Question: I am new to this and getting the following error when running my form.
'String or binary data would be truncated.The statement has been terminated.'
This is the code for the form
'''
<form runat="server">
<table style="width:500px">
<tr>
<td>Customer Name*: </td>
<td><asp:TextBox ID="CustomerName" runat="server" MaxLength="50"></asp:TextBox></td>
<td><asp:RequiredFieldValidator id="rfvValidator" runat="server" Enabled="true" ControlToValidate="CustomerName" ErrorMessage="Customer Name is Required." ></asp:RequiredFieldValidator></td>
</tr>
<tr>
<td>Address 1: </td>
<td><asp:TextBox ID="Address1" runat="server" MaxLength="100"></asp:TextBox></td>
</tr>
<tr>
<td>Address 2:</td>
<td><asp:TextBox ID="Address2" runat="server" MaxLength="100"></asp:TextBox></td>
</tr>
<tr>
<td>Address 3:</td>
<td><asp:TextBox ID="Address3" runat="server" MaxLength="100"></asp:TextBox></td>
</tr>
<tr>
<td>Town: </td>
<td><asp:TextBox ID="Town" runat="server" MaxLength="100"></asp:TextBox></td>
</tr>
<tr>
<td>Country:</td>
<td><asp:TextBox ID="Country" runat="server" MaxLength="50"></asp:TextBox></td>
</tr>
<tr>
<td>Postcode:</td>
<td><asp:TextBox ID="PostCode" runat="server" MaxLength="8"></asp:TextBox></td>
</tr>
<tr>
<td>Telephone:</td>
<td><asp:TextBox ID="Telephone" runat="server" MaxLength="50"></asp:TextBox></td>
</tr>
<tr>
<td>Fax:</td>
<td><asp:TextBox ID="Fax" runat="server" MaxLength="50"></asp:TextBox></td>
</tr>
</table>
<asp:Button id="btnSave" Text="Save" runat="server" />
<input type=button name="cancel" value="Cancel" onClick="parent.jQuery.fancybox.close()">
<asp:Label ID="Label1" runat="server"></asp:Label>
</form>
'''
This is my code for the submit button
'''
Imports System.Data
Imports System.Data.SqlClient
Public Class EditCustomer
Inherits System.Web.UI.Page
Protected Sub Page_Load(ByVal sender As Object, ByVal e As System.EventArgs) Handles Me.Load
End Sub
Dim con As SqlConnection
Dim cmd As SqlCommand
Protected Sub btnSave_Click(sender As Object, e As EventArgs) Handles btnSave.Click
con = New SqlConnection("Data Source=IPAddress;Initial Catalog=medical01;Persist Security Info=True;User ID=******;Password=******")
con.Open()
cmd = New SqlCommand("INSERT INTO Customer_tbl (customername,address1,address2,address3,town,country,postcode,telephone,fax,isDeleted) VALUES('" & CustomerName.Text & "','" & Address1.Text & "','" & Address2.Text & "','" & Address3.Text & "','" & Town.Text & "', " & PostCode.Text & ", " & Telephone.Text & "," & Fax.Text & ", 1)", con)
cmd.ExecuteNonQuery()
Label1.Text = "Customer Added."
con.Close()
End Sub
End Class
'''
Here is my database:

I am getting this error:
'''
String or binary data would be truncated.
'''
The statement has been terminated.
Description: An unhandled exception occurred during the execution of the current web request. Please review the stack trace for more information about the error and where it originated in the code.
Exception Details: System.Data.SqlClient.SqlException: String or binary data would be truncated.
The statement has been terminated.
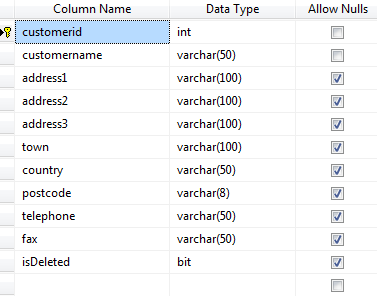
Answer: You didn't quote all fields:
'''
cmd = New SqlCommand("INSERT INTO Customer_tbl (customername,address1,address2,address3,town,country,postcode,telephone,fax,isDeleted)"
& "VALUES('" & CustomerName.Text & "','" & Address1.Text & "','" & Address2.Text & "','" & Address3.Text & "','" & Town.Text & "', '" & PostCode.Text & "', '" & Telephone.Text & "','" & Fax.Text & "', 1)", con)
'''
I added them on 'PostCode', 'Telephone' and 'Fax'. This will help you out this time, but you should REALLY use parameters. It will make your life easier and this statement better:
'''
cmd = New SqlCommand("INSERT INTO Customer_tbl (customername,address1,address2,address3,town,country,postcode,telephone,fax,isDeleted)"
& "VALUES(@customername,@address1,@address2,@address3,@town,@country,@postcode,@telephone,@fax,@isDeleted)", con)
cmd.Parameters.AddWithValue("customername", CustomerName.Text)
cmd.Parameters.AddWithValue("address1", Address1.Text)
cmd.Parameters.AddWithValue("address2", Address2.Text)
cmd.Parameters.AddWithValue("address3", Address3.Text)
cmd.Parameters.AddWithValue("town", Town.Text)
cmd.Parameters.AddWithValue("country", Country.Text)
cmd.Parameters.AddWithValue("postcode", PostCode.Text)
cmd.Parameters.AddWithValue("telephone", Telephone.Text)
cmd.Parameters.AddWithValue("fax", Fax.Text)
cmd.Parameters.AddWithValue("isDeleted", 1)
'''